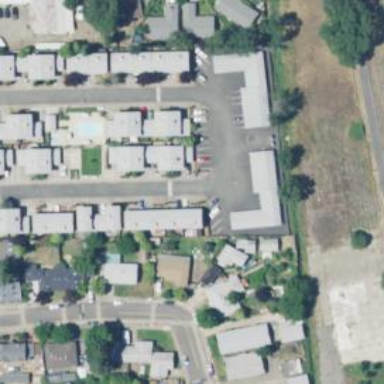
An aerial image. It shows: Neighborhood.